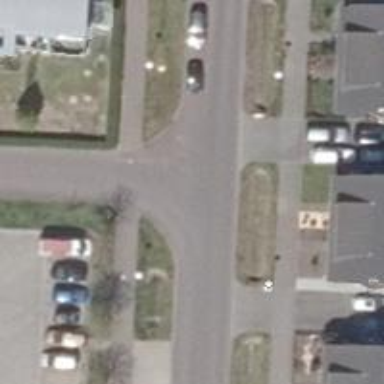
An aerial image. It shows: Residential road.